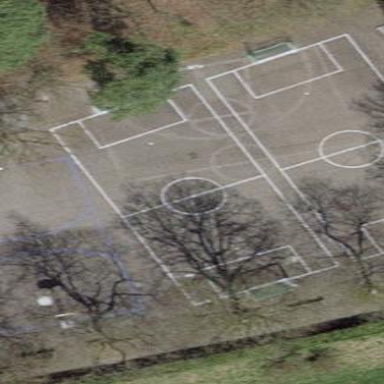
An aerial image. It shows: Multi-sport pitch with asphalt surface.